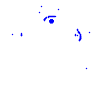
Particle: kaon